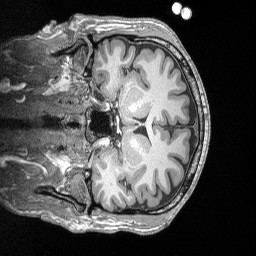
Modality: T1w
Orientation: coronal
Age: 36
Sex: male
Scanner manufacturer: siemens
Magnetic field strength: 3 T
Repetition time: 2.53 s
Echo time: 0.00164 s